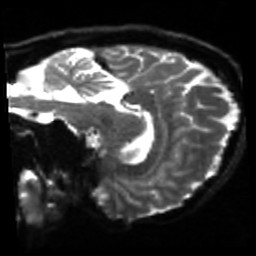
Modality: sbref
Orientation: sagittal
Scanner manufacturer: siemens
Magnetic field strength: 3 T
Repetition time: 4 s
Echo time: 0.0594 s